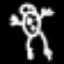
Label: frog